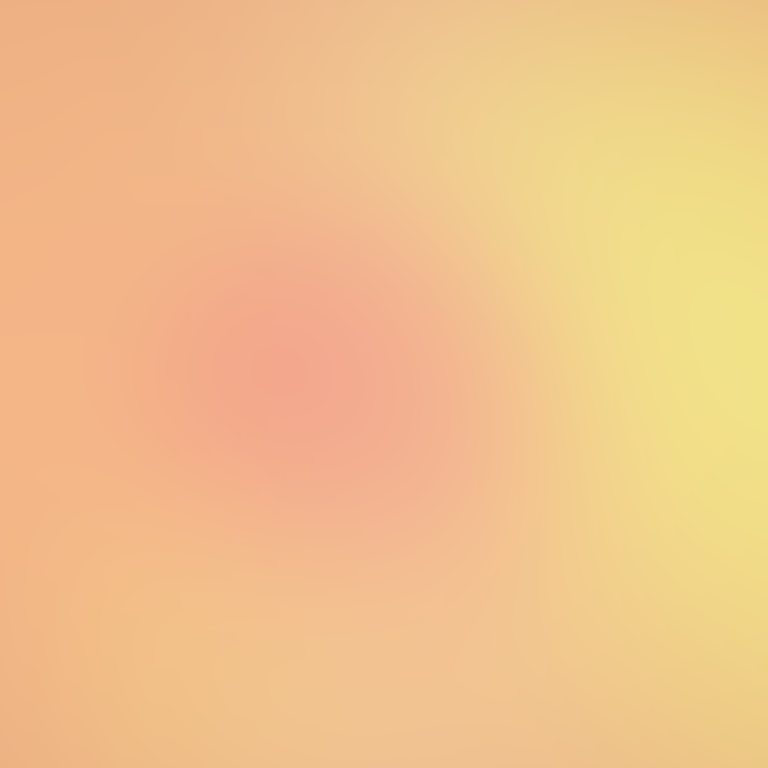
Abstract light effect, smooth gradient from warm peach to soft yellow, serene atmosphere, diffuse glow, no room, no furniture, no objects.